Question: The following code displays a navbar always on the top of the page.
I need the second container (content) to be positioned at the end of the navbar and not under it.
At the moment second container is under the navbar.
I could add some empty space on the top of the content are, but I am not sure it is a good approach.
Any idea how to solve it?

'''
<div class="container">
<div class="row">
<div class="container">
<nav class="navbar navbar-default navbar-fixed-top" role="navigation">
<div class="container">
<ul class="nav navbar-nav">
<li class="active"><a href="#">Home</a></li>
<li><a href="#">Link</a></li>
<li><a href="#">Link</a></li>
</ul>
<button type="button" class="navbar-toggle collapsed" data-toggle="collapse" data-target="#navbar" aria-expanded="false" aria-controls="navbar">
<span class="sr-only">Toggle navigation</span>
<span class="icon-bar"></span>
<span class="icon-bar"></span>
<span class="icon-bar"></span>
</button>
</div>
</nav>
</div>
</div>
<div class="row">
<div ng-view></div>
</div>
</div>
'''
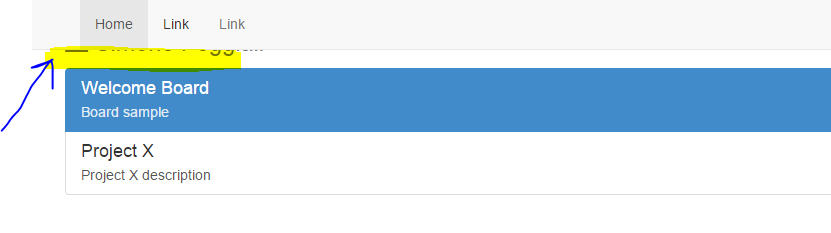
Answer: According to the Bootstrap docs (<URL> you should use 'padding-top' on the body..
> "The fixed navbar will overlay your other content, unless you add
padding to the top of the . Try out your own values or use our
snippet below. Tip: By default, the navbar is 50px high."
'''
body { padding-top: 70px; }
'''
Demo: <URL>
---
Padding is also recommended for the 'fixed-top' Navbar in Bootstrap 4 to prevent content hiding at the top of the body. You can add custom CSS for 'padding-top' or use the 'pt-5' utility class on the body tag:
'<body class="pt-5"></body>'